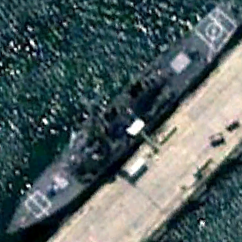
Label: destroyer